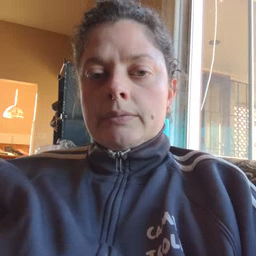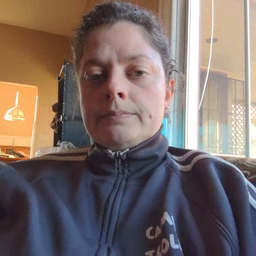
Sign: bed